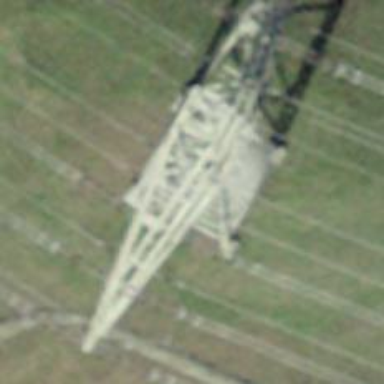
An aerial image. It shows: Towering power structure.